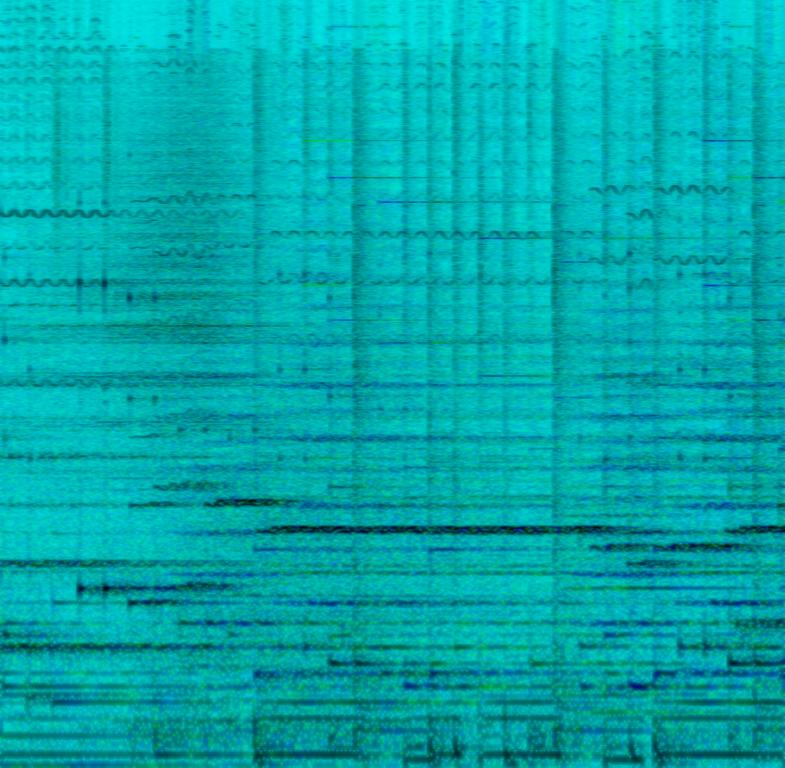
This is instrumental Chinese music. The main melody is played by dizi, a Chinese flute. Qin (a Chinese xylophone) is played with syncopation while at the same time carrying the bass notes. There is also a simple acoustic drum beat in the rhythmic background. The piece has a positive, optimistic atmosphere. It could be used in the movies/shows that take place in China. It could also be used in the background of a Chinese cuisine restaurant.